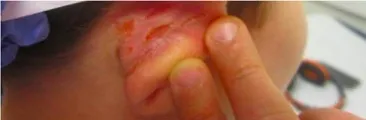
(C,D) Show lesions on the right leg and right ear, respectively, prior to dupilumab treatment. Although corresponding images for (C,D) after treatment were not captured, the lesions seen prior to treatment resolved after dupilumab treatment.
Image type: medical_photograph (other_medical_photograph)